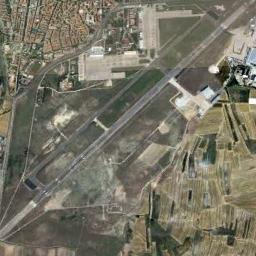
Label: airport